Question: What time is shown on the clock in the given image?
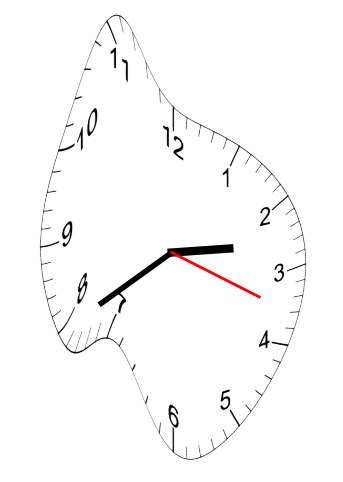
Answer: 02:39:18